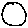
Label: circle